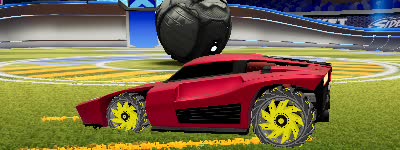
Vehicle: breakout